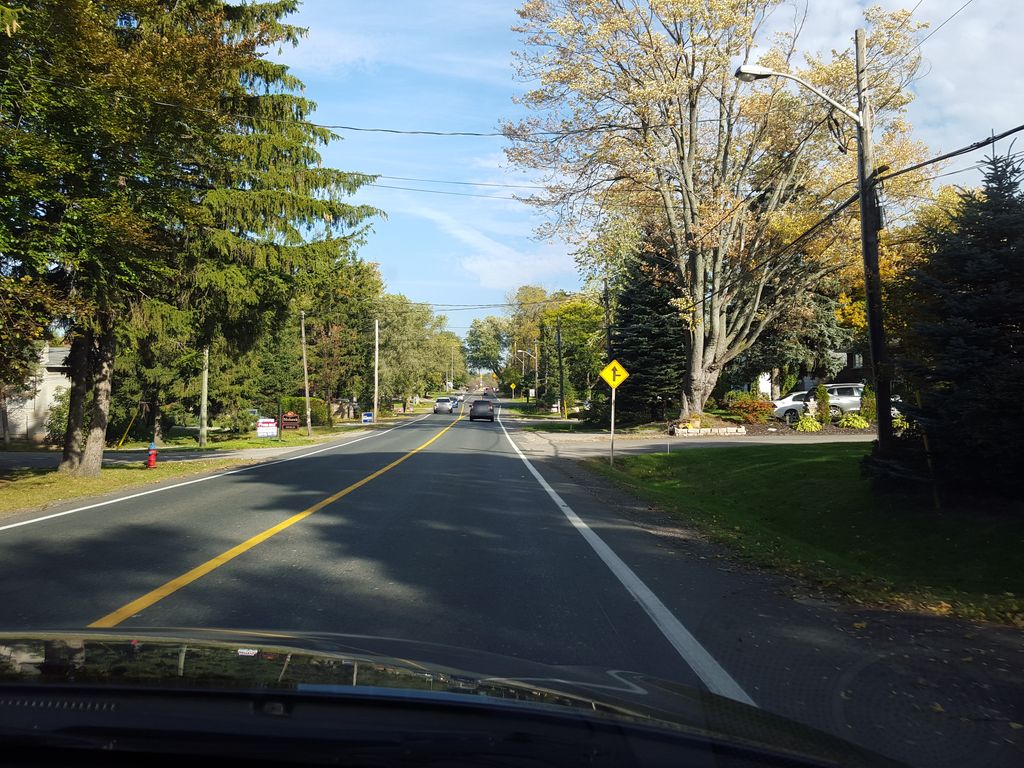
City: hamilton